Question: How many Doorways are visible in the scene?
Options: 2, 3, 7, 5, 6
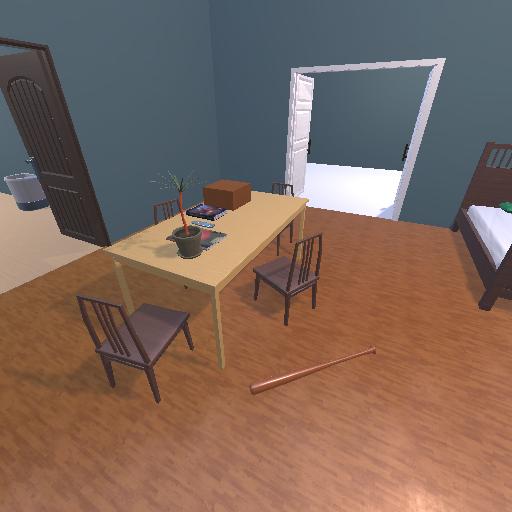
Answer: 2